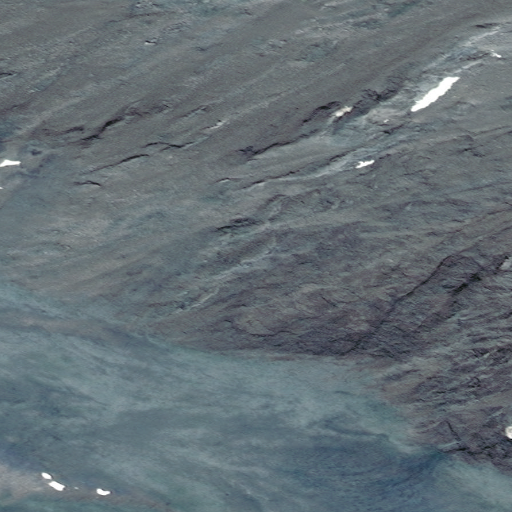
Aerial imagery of mountain in Alaska named Nelson Mountain containing only unknown